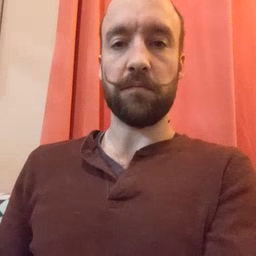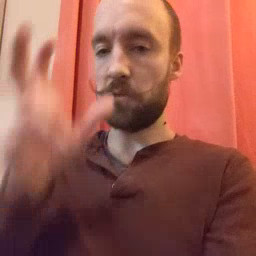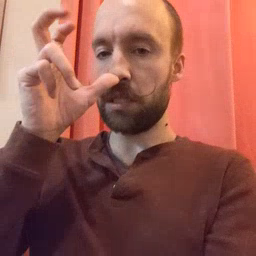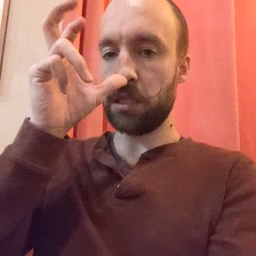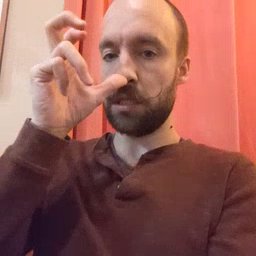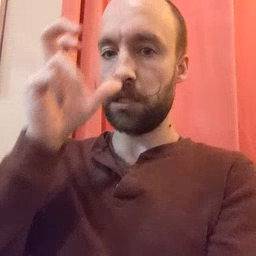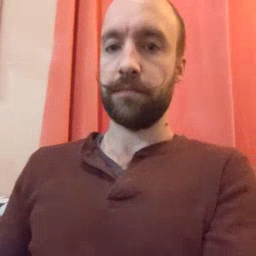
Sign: bug